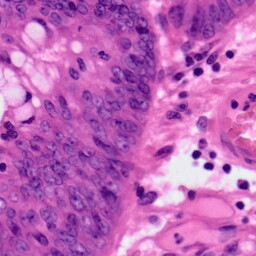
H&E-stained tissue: Colon